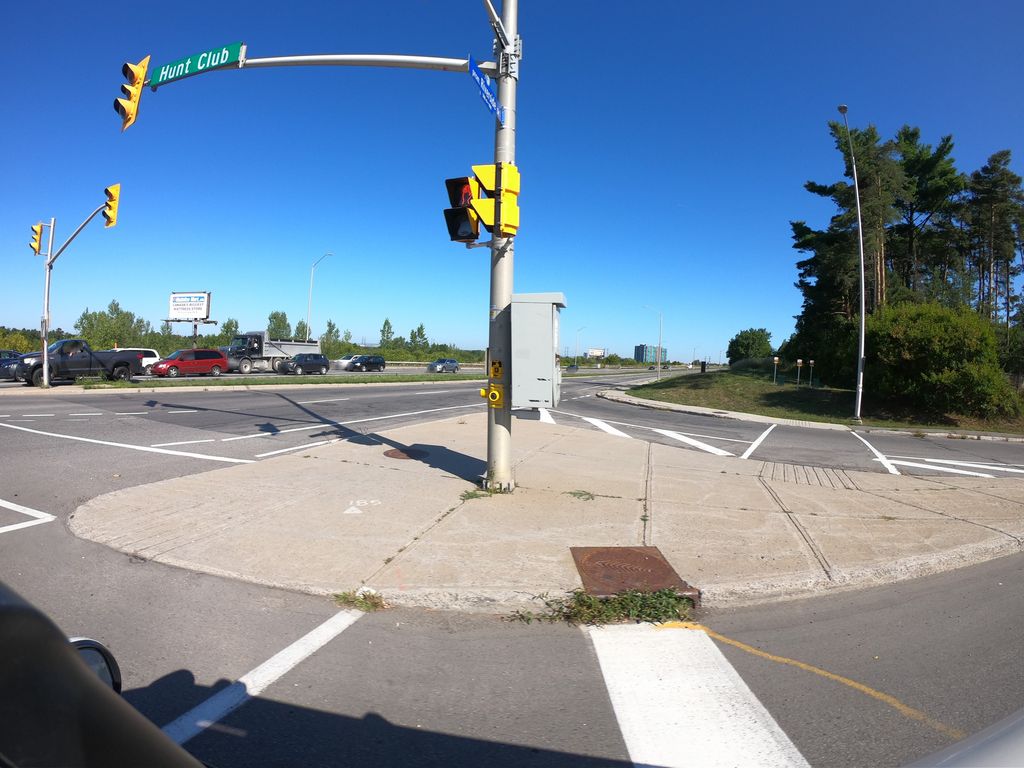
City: ottawa-gatineau